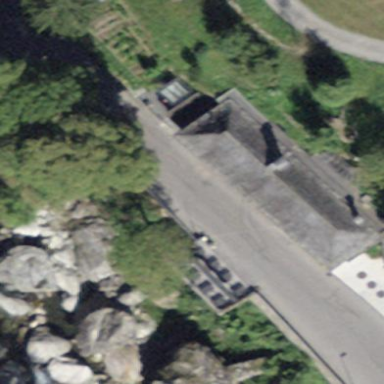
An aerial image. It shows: Restaurant building.